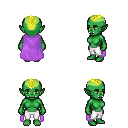
a pixel art fantasy rpg character, female body template, orc, green skin, lavender cape, white pants, gold short mohawk hairstyle, four views (front, back, left, right), 2x2 character sprite sheet, small pixel art, hard edges, no anti-aliasing